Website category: movie
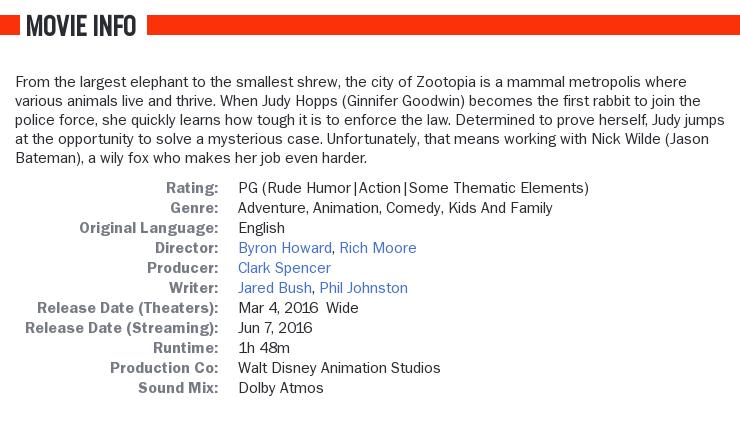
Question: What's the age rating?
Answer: PG (Rude Humor|Action|Some Thematic Elements)

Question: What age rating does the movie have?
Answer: PG (Rude Humor|Action|Some Thematic Elements)

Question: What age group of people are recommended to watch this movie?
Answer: PG (Rude Humor|Action|Some Thematic Elements)

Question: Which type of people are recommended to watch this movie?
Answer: PG (Rude Humor|Action|Some Thematic Elements)

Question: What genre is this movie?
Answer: adventure, animation, comedy, kids and family

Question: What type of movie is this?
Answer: adventure, animation, comedy, kids and family

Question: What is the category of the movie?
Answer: adventure, animation, comedy, kids and family

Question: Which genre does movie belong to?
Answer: adventure, animation, comedy, kids and family

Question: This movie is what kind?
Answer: adventure, animation, comedy, kids and family

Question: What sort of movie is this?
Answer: adventure, animation, comedy, kids and family

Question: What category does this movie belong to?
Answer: adventure, animation, comedy, kids and family

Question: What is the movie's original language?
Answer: English

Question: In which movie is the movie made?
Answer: English

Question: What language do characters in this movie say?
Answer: English

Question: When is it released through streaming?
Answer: Jun 7, 2016

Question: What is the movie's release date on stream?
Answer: Jun 7, 2016

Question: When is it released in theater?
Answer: Mar 4, 2016 wide

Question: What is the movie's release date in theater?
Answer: Mar 4, 2016 wide

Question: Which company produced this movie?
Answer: Walt Disney Animation Studios

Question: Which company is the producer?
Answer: Walt Disney Animation Studios

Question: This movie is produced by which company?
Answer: Walt Disney Animation Studios

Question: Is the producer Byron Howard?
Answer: no

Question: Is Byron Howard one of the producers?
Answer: no

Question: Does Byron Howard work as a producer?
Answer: no

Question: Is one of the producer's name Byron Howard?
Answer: no

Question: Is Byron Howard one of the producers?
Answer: no

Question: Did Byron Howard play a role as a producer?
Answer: no

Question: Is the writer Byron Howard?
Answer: no

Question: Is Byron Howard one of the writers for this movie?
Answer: no

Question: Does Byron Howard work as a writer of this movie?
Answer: no

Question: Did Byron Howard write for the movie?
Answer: no

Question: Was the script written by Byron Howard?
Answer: no

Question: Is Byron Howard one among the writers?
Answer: no

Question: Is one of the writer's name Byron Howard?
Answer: no

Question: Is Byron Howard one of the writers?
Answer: no

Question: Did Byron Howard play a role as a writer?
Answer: no

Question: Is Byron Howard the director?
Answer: yes

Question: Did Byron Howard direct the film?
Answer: yes

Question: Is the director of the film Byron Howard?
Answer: yes

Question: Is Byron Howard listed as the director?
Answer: yes

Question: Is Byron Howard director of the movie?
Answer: yes

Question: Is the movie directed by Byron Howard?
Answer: yes

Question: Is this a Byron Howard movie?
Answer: yes

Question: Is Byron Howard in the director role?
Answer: yes

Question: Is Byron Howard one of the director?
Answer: yes

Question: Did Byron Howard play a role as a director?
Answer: yes

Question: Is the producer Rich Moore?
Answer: no

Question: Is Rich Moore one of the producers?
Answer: no

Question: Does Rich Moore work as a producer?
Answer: no

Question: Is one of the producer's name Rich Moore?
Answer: no

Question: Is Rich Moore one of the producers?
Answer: no

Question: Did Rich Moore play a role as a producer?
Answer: no

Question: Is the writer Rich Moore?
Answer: no

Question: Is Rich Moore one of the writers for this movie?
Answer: no

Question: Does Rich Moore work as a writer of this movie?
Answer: no

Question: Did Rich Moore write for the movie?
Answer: no

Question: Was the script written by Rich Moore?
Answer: no

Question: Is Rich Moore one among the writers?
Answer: no

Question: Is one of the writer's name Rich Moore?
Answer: no

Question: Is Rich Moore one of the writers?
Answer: no

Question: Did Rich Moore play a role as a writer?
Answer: no

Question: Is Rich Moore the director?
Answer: yes

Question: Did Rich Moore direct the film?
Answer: yes

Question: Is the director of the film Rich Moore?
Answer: yes